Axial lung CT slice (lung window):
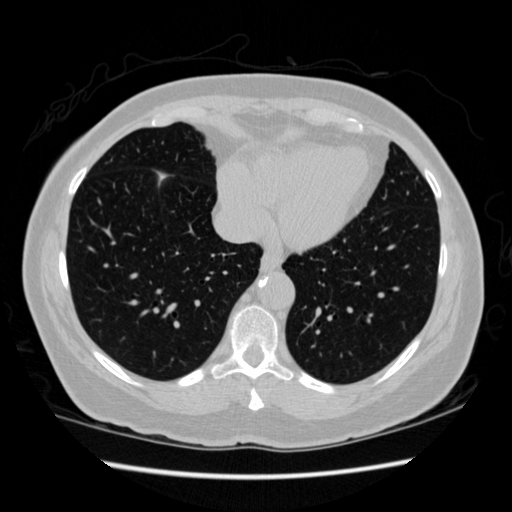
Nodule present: no